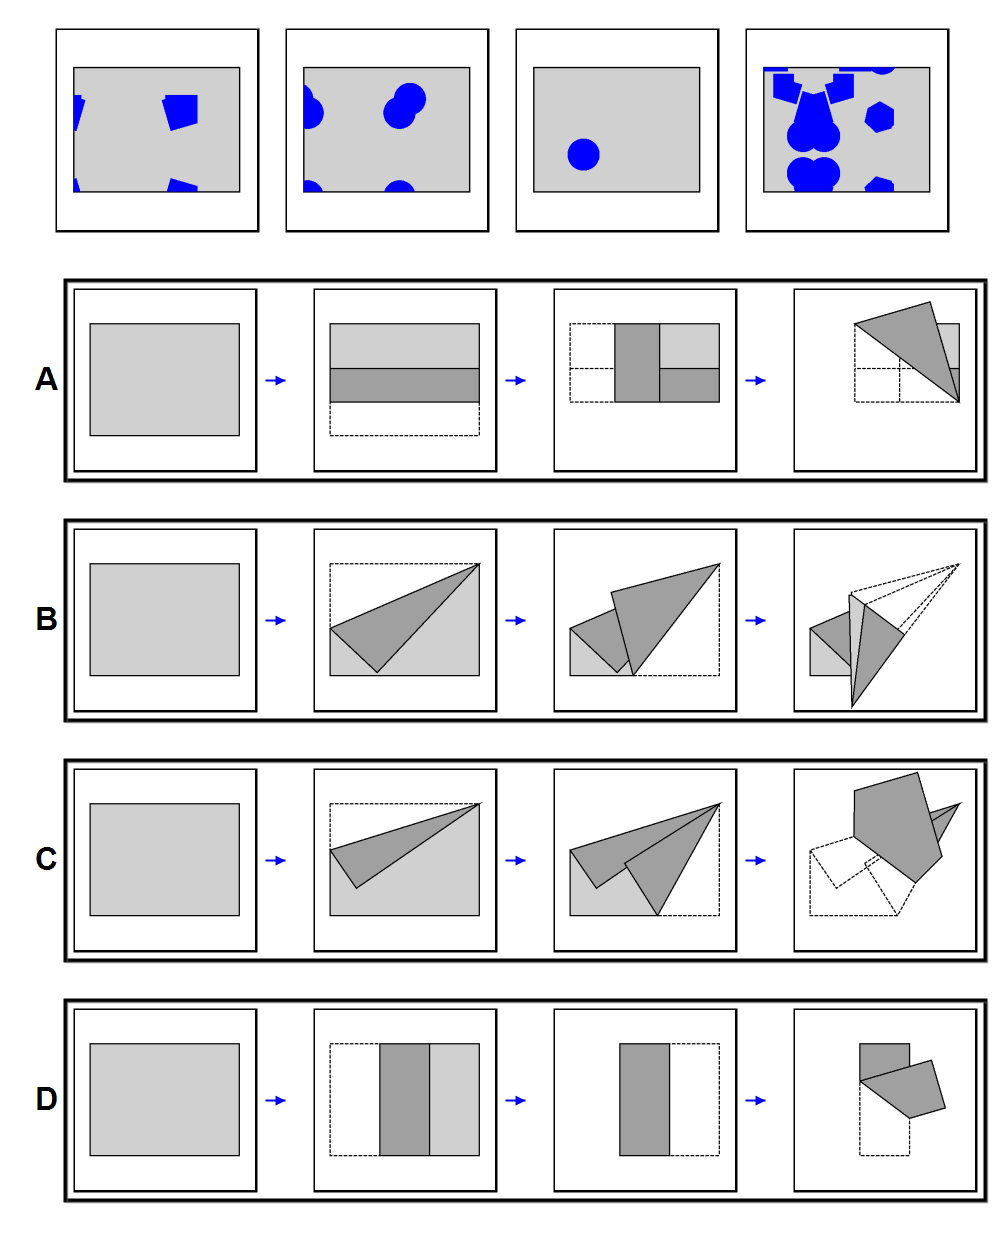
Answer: A